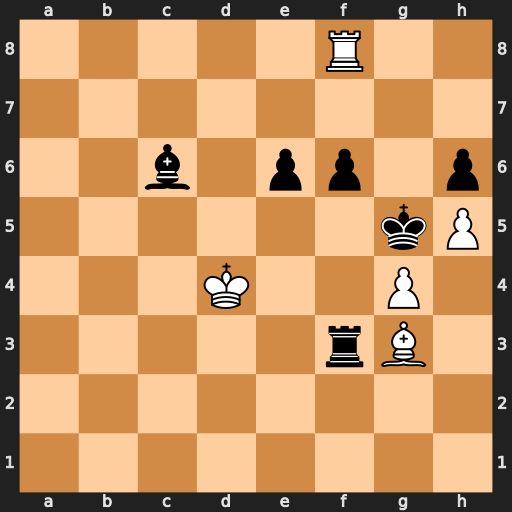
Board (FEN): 5R2/8/2b1pp1p/6kP/3K2P1/5rB1/8/8
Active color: w
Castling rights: -
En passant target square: -
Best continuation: Rg8#